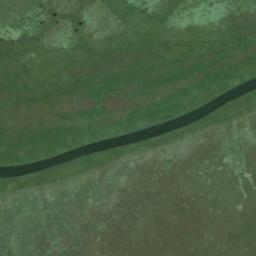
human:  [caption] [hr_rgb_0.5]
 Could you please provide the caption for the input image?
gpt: A curved green river with green land on both sides .

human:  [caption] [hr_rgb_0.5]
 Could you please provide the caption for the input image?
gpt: The ground is flat beside the river .

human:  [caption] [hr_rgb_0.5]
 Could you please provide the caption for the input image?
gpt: The deep blue river goes through the flat ground covered with vegetation .

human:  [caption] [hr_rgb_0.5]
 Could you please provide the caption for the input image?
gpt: The river goes through the green grass .

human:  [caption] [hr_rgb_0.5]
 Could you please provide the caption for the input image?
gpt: There are green meadows around the river .